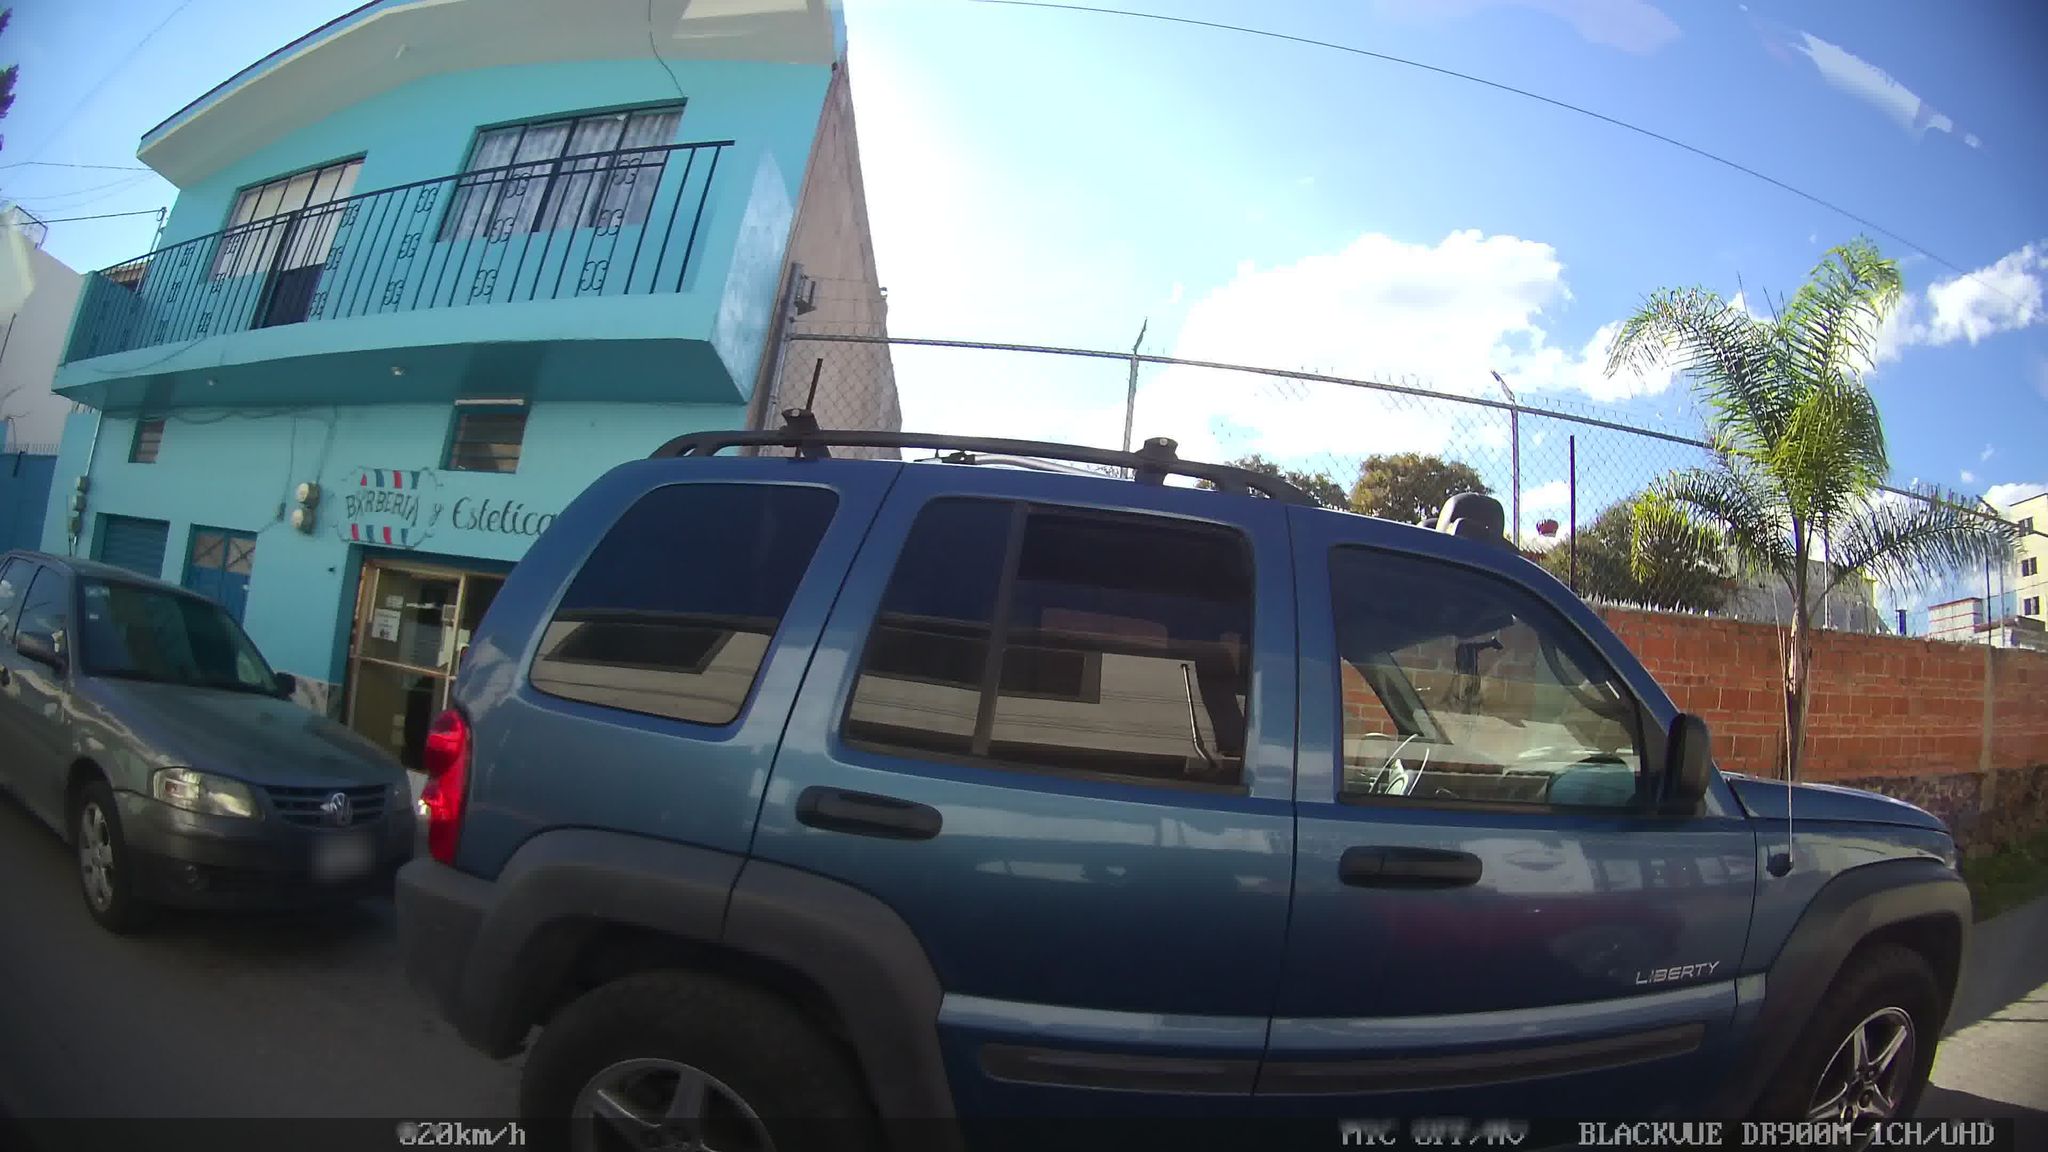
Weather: clear
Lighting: day
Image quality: good
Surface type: driving surface
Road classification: residential
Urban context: semi-dense urban cluster
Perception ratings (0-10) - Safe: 3.86, Lively: 8.96, Beautiful: 3.59, Boring: 6.39, Depressing: 7.31, Wealthy: 5.62